Field crop: maize
Growth stage: 2
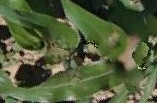
Species: maize